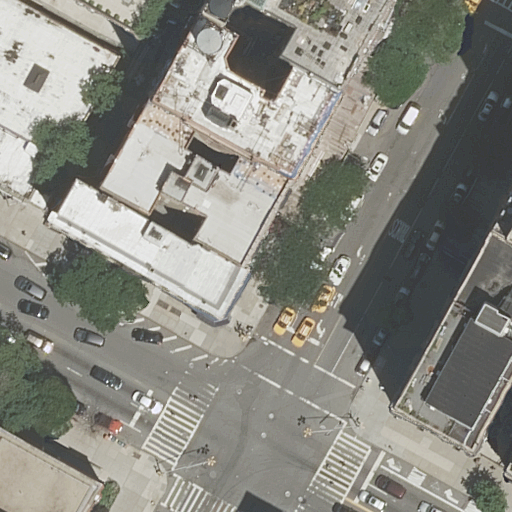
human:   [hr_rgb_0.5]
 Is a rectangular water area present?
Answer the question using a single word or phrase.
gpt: no

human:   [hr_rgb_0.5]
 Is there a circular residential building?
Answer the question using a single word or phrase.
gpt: no

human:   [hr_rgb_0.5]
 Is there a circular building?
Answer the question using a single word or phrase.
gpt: no

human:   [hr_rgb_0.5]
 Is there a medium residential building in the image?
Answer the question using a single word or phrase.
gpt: yes

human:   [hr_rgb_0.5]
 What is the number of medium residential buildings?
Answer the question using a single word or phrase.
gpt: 1

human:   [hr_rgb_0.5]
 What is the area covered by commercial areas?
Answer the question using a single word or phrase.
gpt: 0m2

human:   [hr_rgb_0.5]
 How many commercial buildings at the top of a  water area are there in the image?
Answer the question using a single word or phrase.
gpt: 0

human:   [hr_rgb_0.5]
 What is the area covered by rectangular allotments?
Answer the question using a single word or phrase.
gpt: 0m2

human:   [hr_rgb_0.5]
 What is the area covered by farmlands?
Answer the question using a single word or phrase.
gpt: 0m2

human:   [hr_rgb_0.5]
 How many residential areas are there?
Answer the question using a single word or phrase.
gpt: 0

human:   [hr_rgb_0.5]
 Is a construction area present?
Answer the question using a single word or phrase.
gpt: no

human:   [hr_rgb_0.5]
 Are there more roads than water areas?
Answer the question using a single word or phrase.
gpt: yes

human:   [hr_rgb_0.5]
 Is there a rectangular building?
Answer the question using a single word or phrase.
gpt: yes

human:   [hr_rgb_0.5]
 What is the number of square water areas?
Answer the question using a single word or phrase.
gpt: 0

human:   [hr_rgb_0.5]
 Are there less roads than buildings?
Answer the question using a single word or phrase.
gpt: yes

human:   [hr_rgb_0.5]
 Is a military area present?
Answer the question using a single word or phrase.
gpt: no

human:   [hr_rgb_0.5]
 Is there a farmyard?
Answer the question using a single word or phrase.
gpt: no

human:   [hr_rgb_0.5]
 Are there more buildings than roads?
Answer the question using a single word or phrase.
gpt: yes

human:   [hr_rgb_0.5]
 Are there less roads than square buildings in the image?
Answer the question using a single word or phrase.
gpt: no

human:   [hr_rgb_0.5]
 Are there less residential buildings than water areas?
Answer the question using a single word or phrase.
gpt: no

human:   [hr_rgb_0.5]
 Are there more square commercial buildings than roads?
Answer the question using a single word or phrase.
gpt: no

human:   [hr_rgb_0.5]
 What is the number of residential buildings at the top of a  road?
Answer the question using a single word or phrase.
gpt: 7

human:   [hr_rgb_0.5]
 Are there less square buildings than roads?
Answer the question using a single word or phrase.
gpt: yes

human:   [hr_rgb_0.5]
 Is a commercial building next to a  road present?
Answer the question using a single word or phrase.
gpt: no

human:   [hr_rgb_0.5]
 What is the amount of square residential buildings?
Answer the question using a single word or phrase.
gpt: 0

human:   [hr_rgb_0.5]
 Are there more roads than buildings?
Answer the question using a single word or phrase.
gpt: no

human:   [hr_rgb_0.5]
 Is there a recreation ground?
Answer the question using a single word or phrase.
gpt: no

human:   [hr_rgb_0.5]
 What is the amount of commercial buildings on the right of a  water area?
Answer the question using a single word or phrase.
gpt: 0

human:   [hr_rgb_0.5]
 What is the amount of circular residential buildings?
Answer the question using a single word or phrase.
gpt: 0

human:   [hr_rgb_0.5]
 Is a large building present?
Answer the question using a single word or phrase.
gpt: yes

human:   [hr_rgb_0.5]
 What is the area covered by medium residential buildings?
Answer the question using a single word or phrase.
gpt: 327m2

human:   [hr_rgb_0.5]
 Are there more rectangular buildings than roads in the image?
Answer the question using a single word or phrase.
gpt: no

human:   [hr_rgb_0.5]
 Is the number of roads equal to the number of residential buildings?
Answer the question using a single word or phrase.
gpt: no

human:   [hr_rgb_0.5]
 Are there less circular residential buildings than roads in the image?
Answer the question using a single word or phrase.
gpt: yes

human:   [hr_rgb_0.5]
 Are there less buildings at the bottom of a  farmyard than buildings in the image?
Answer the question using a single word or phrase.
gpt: yes

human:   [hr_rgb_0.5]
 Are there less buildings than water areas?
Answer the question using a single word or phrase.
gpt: no